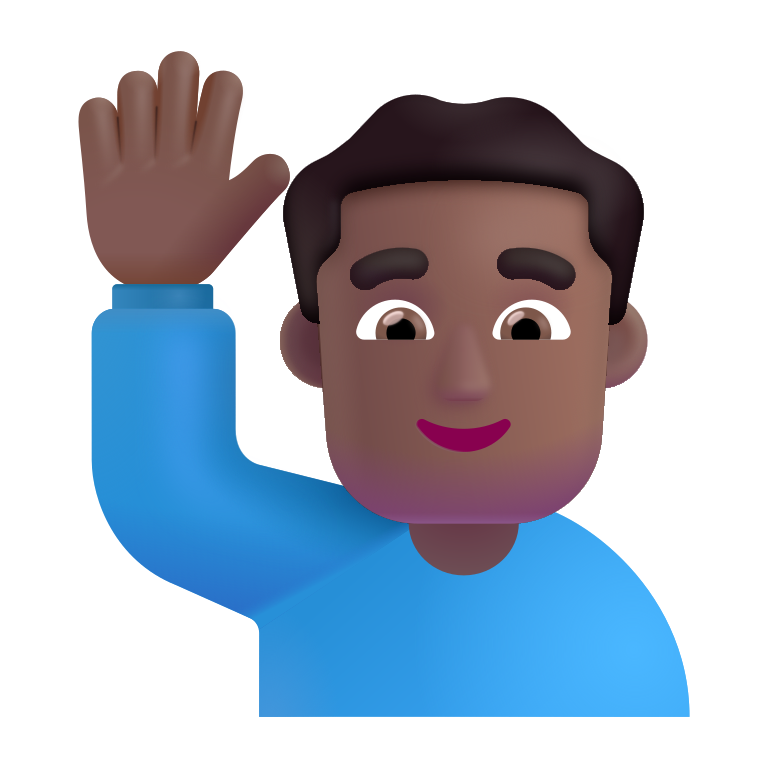
man raising hand color  dark